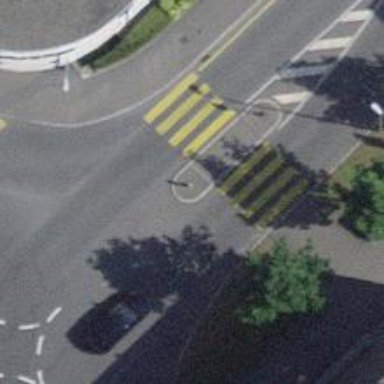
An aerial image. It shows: Uncontrolled zebra crossing with pedestrian island.